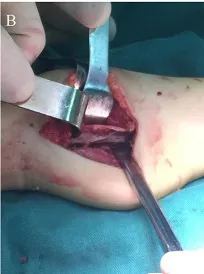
Complete curettage of lesion to normal fibular surface.
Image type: medical_photograph (other_medical_photograph)